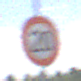
Verkehrszeichen: Geschwindigkeit20
Umgebung: Outdoor, Nature
Tageszeit: Midday
Wetter: PartlyCloudy
Licht: Natural
Jahreszeit: NotSpecified
Kontrast: HighContrast